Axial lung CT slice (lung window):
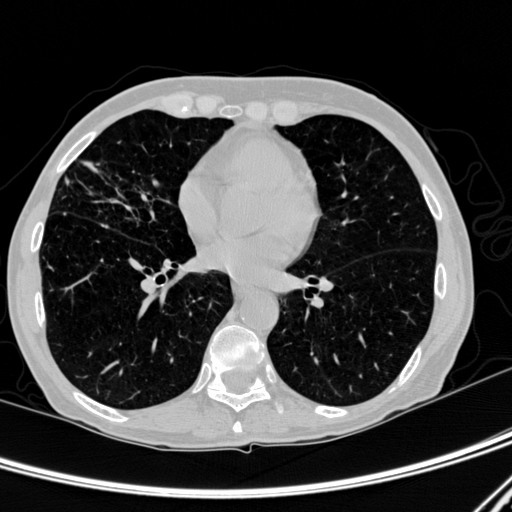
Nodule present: yes
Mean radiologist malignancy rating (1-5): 2